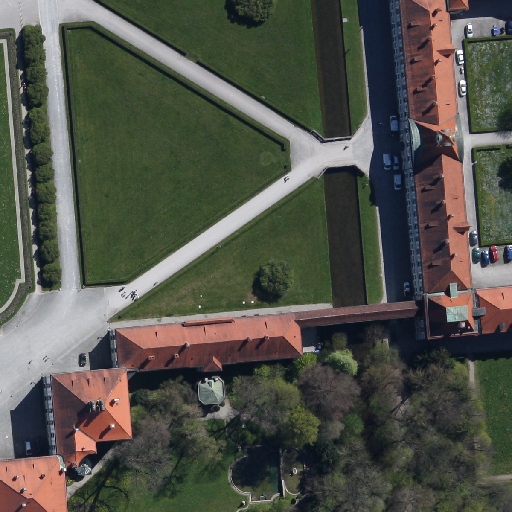
Referring expression: paved road